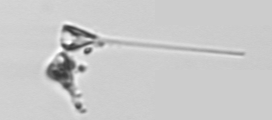
Label: Asterionellopsis_glacialis